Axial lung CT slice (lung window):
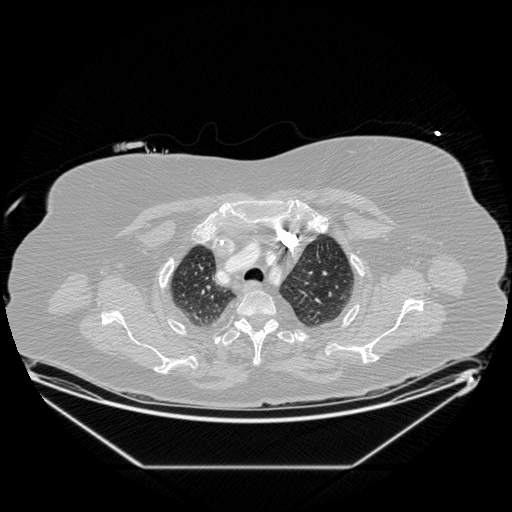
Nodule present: no